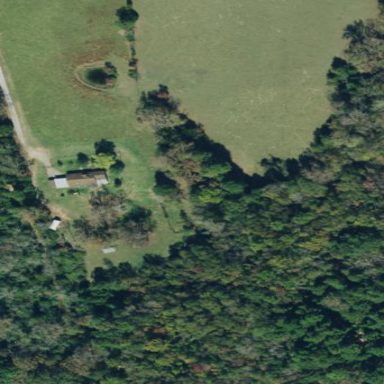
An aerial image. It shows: Pasture used as meadow.